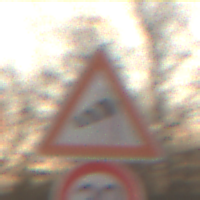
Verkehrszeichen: SeitenwindVonRechts
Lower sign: Geschwindigkeit30
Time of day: SunriseSunset
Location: Outdoor (Nature)
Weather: PartlyCloudy
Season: NotSpecified
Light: Natural